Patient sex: F
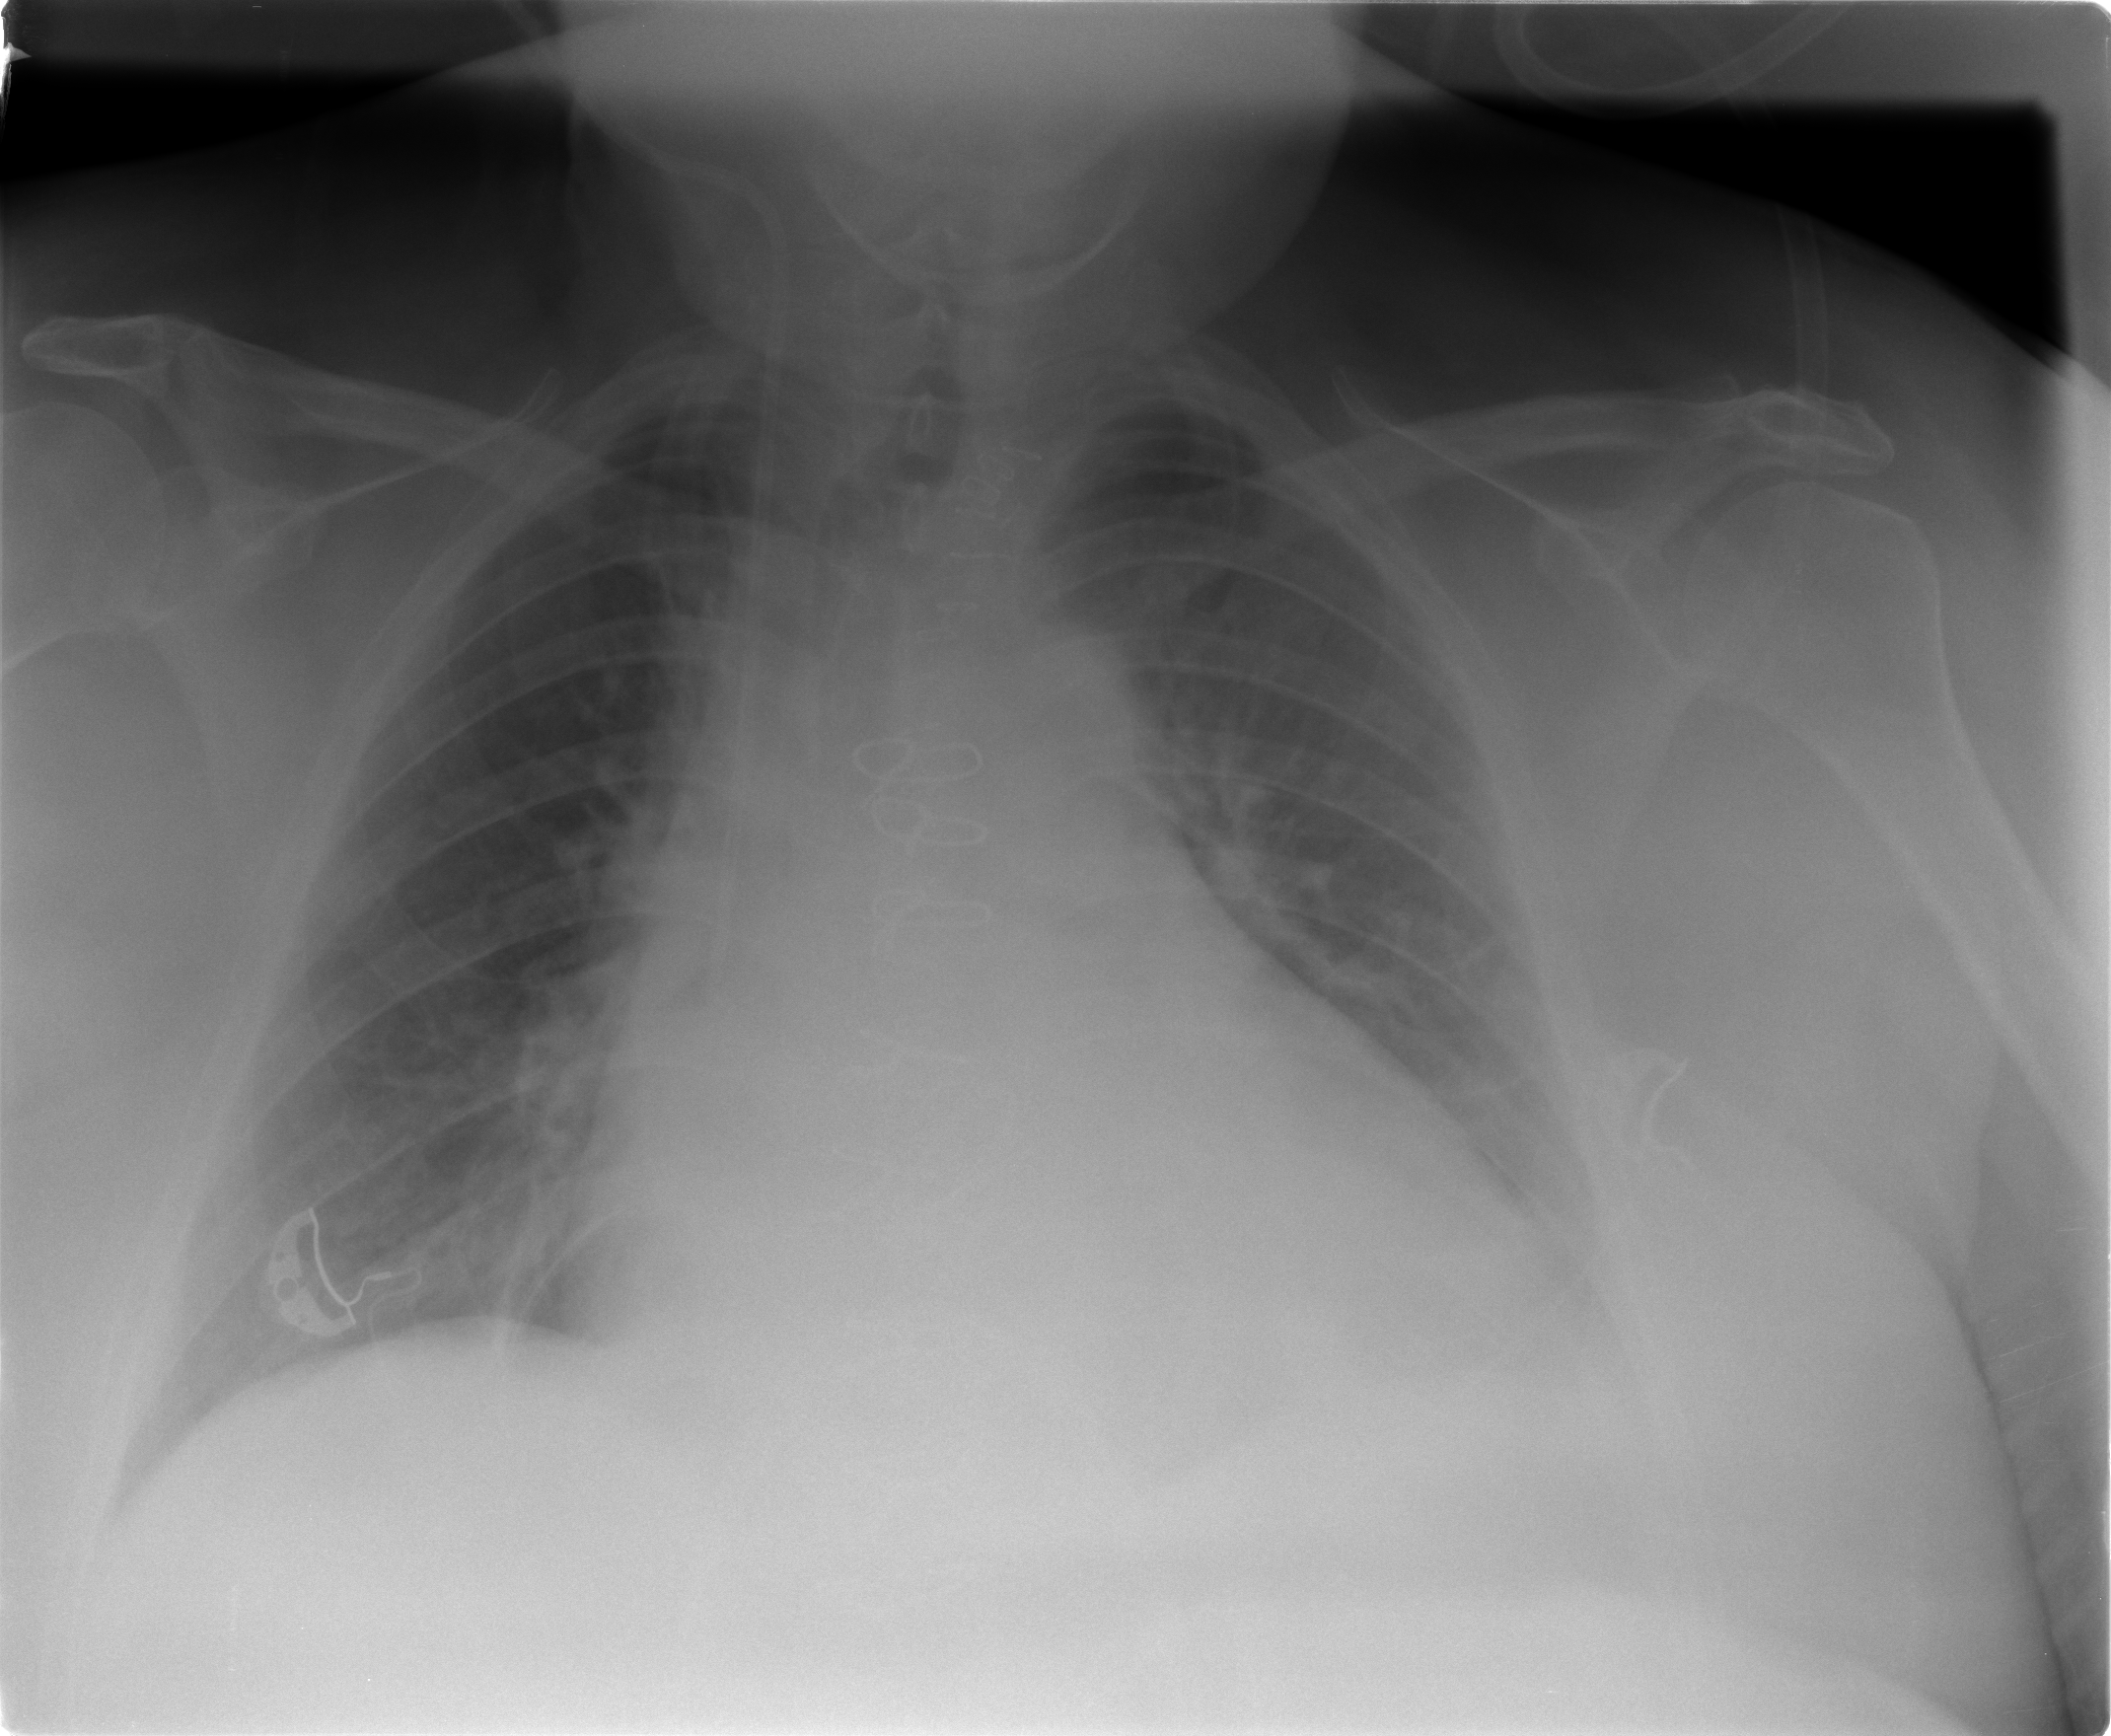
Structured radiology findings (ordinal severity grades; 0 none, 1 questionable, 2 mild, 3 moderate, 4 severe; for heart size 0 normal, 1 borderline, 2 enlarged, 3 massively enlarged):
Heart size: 2
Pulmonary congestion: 2
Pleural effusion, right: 0
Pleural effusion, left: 0
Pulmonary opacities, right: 2
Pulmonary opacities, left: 2
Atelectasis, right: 2
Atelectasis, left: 2